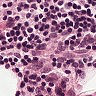
Metastatic tissue present: no